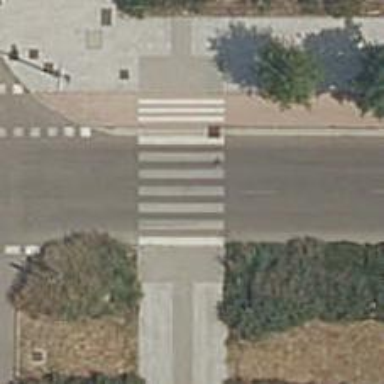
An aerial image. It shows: Footway.